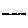
Label: line